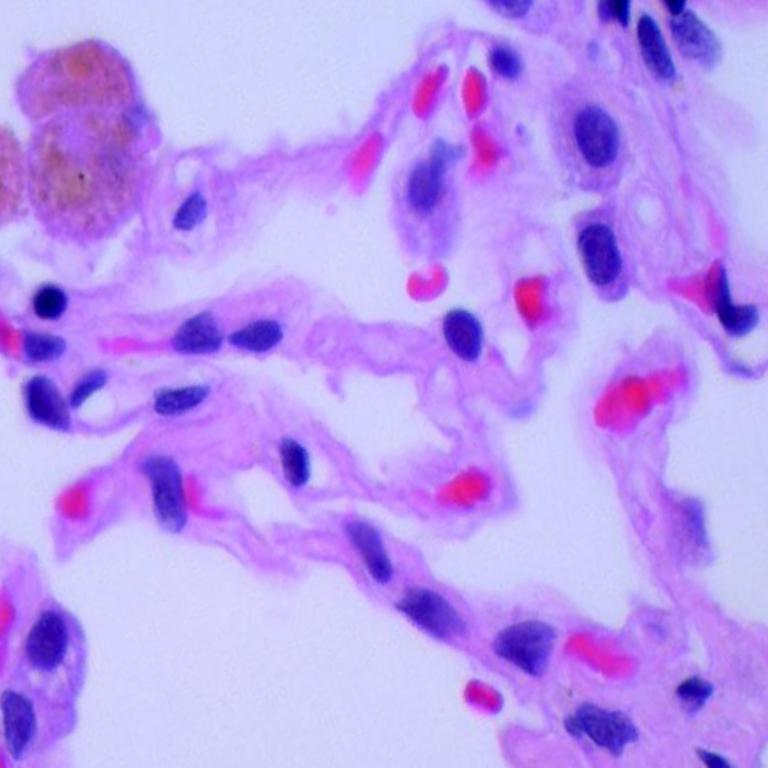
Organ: lung
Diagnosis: benign